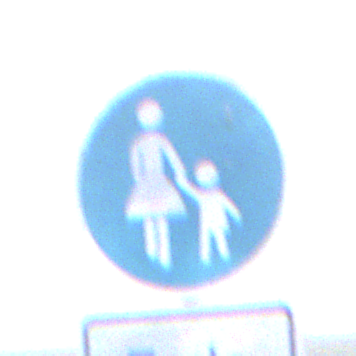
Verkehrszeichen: Gehweg
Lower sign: HinweisDurchVerbaleAngabe2
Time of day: SunriseSunset
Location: Outdoor (Nature)
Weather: Overcast
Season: NotSpecified
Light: Natural